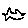
Label: bird